Field crop: tomato
Growth stage: 1
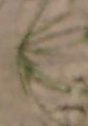
Species: cyperus